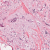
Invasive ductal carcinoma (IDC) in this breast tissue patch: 1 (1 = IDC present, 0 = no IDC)